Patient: sex M, age 72
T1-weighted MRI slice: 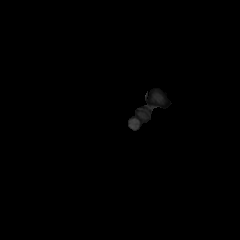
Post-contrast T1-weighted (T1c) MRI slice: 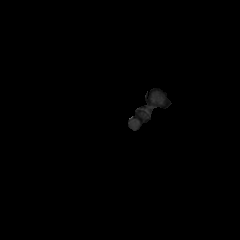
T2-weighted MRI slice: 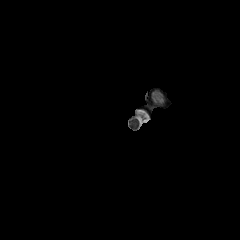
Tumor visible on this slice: no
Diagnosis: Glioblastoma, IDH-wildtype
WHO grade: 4